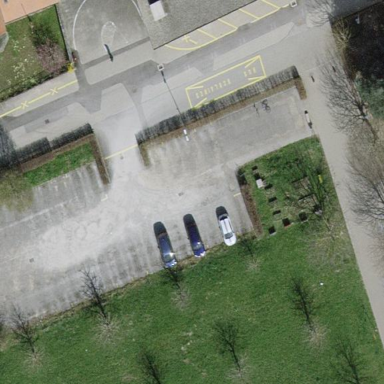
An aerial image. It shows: Parking area with surface.